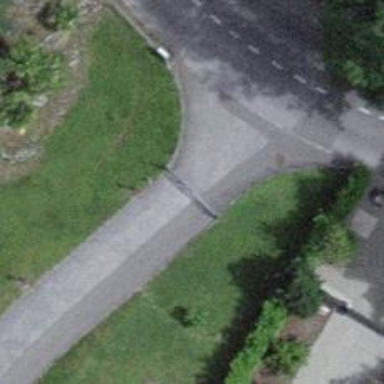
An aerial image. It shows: Gate.